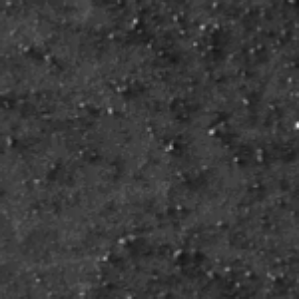
Label: frost